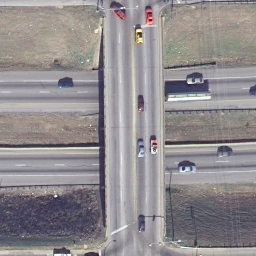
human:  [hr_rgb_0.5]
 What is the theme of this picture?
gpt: overpass

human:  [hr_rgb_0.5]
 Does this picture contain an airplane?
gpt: no

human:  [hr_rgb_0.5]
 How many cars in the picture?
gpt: fifteen

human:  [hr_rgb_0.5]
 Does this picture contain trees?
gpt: yes

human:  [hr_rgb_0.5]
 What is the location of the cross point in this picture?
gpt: center